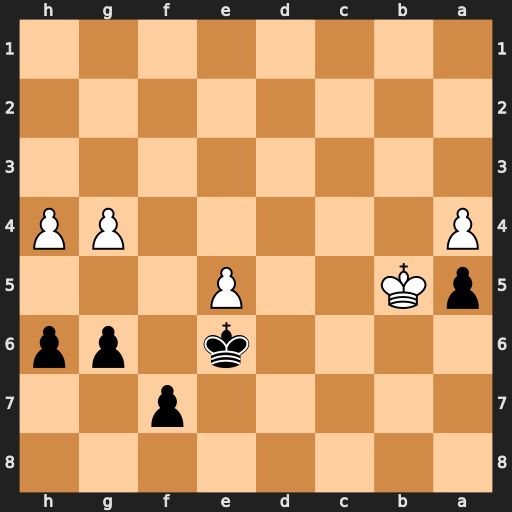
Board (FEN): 8/5p2/4k1pp/pK2P3/P5PP/8/8/8
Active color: b
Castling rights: -
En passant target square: -
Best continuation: Kxe5 g5 f5 gxh6 Kf6 Kc5 Kf7 Kd4 Kg8